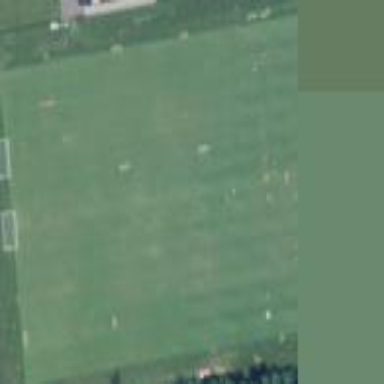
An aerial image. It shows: Soccer pitch for outdoor sports and leisure activities.